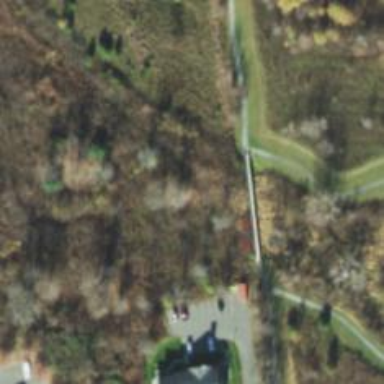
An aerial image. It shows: Footway on bridge.